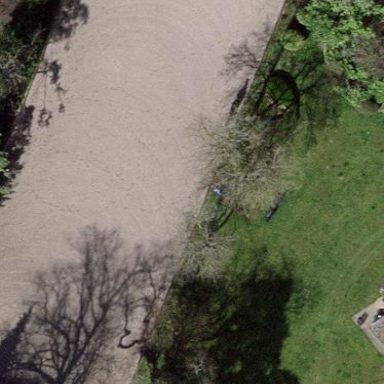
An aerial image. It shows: Equestrian pitch for leisure land sports.